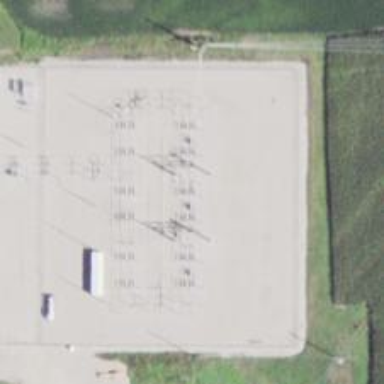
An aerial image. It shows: Switch for power supply.